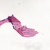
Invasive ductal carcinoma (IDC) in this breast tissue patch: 0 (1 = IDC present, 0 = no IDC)